高一 · 立体几何学
如图, 三棱柱 $A_{1} B_{1} C_{1}-A B C$ 中, 已知 $D, E, F$ 分别为 $A B, A C, A A_{1}$ 的中点, 设三棱雉 $A-F E D$ 的体积为 $V_{1}$, 三棱柱 $A_{1} B_{1} C_{1}-A B C$ 的体积为 $V_{2}$, 则 $V_{1}: V_{2}$ 的值为

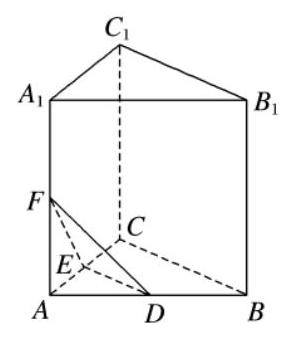
答案: $\frac{1}{24}$
解析: 设三棱柱的高为 $h$,

$\because F$ 是 $A A_{1}$ 的中点, 则三棱雉 $F-A D E$ 的高为 $\frac{h}{2}$,

$\because D, E$ 分别是 $A B, A C$ 的中点, $\therefore S_{\triangle A D E}=\frac{1}{4} S_{\triangle A B C}$,

$\because V_{1}=\frac{1}{3} S_{\triangle A D E} \cdot \frac{h}{2}, \quad V_{2}=S_{\triangle A B C} \cdot h$,

$\therefore \frac{V_{1}}{V_{2}}=\frac{\frac{1}{6} S \triangle{ }^{A D E} \cdot h}{}=\frac{1}{24}$.

$$
S_{\triangle A B C} h
$$